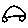
Label: car